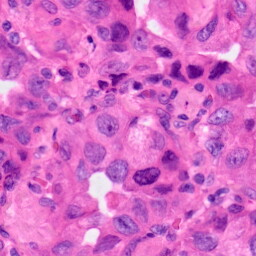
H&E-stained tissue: Lung